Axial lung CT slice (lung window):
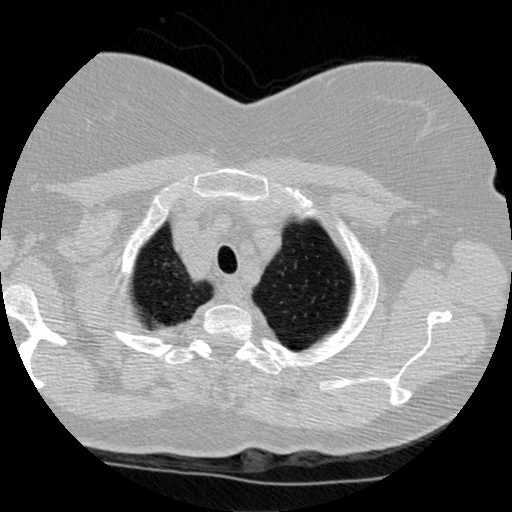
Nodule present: no